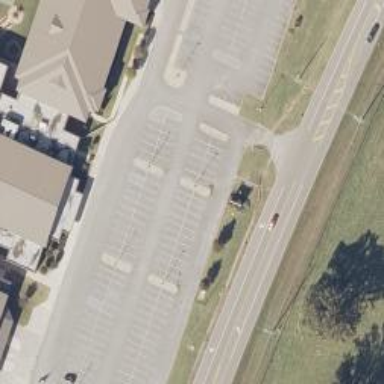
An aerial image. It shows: Parking space is available.